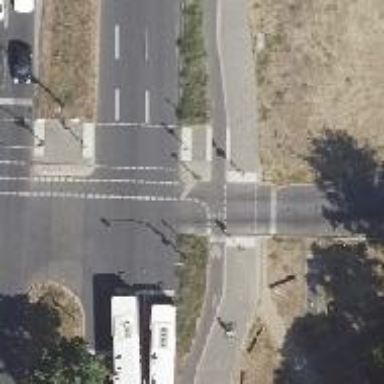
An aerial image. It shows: Road crossing with traffic signals.